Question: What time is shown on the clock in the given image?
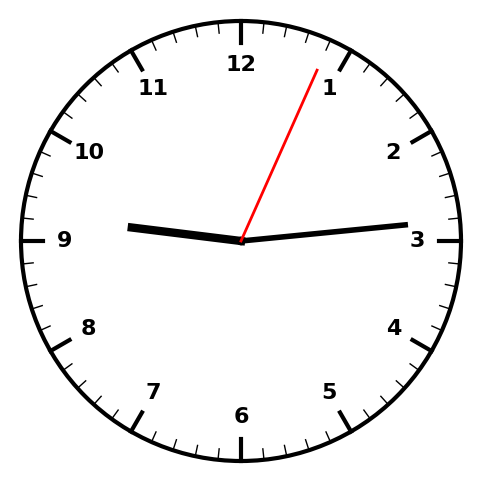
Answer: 09:14:04